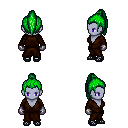
a pixel art fantasy rpg character, female body template, dark elf, purple skin, brown robe, gold greaves, green long topknot hairstyle, metal gloves, ghillies, four views (front, back, left, right), 2x2 character sprite sheet, small pixel art, hard edges, no anti-aliasing